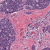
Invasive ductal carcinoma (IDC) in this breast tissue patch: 1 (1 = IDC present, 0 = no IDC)